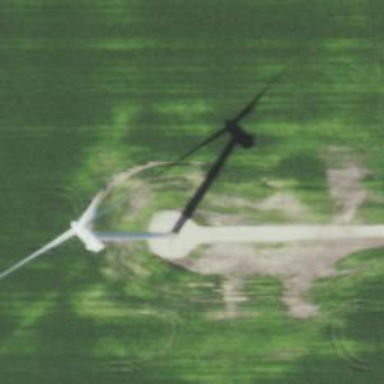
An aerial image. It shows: Wind power generator with horizontal axis wind turbine manufactured by Vestas.